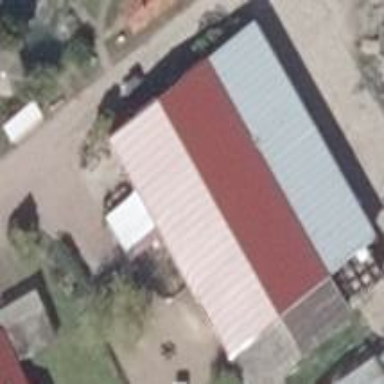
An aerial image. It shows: Farm shop.